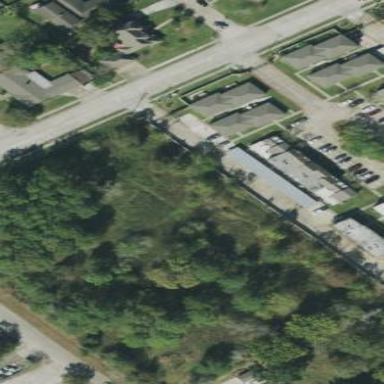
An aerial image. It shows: Carport building.